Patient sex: M
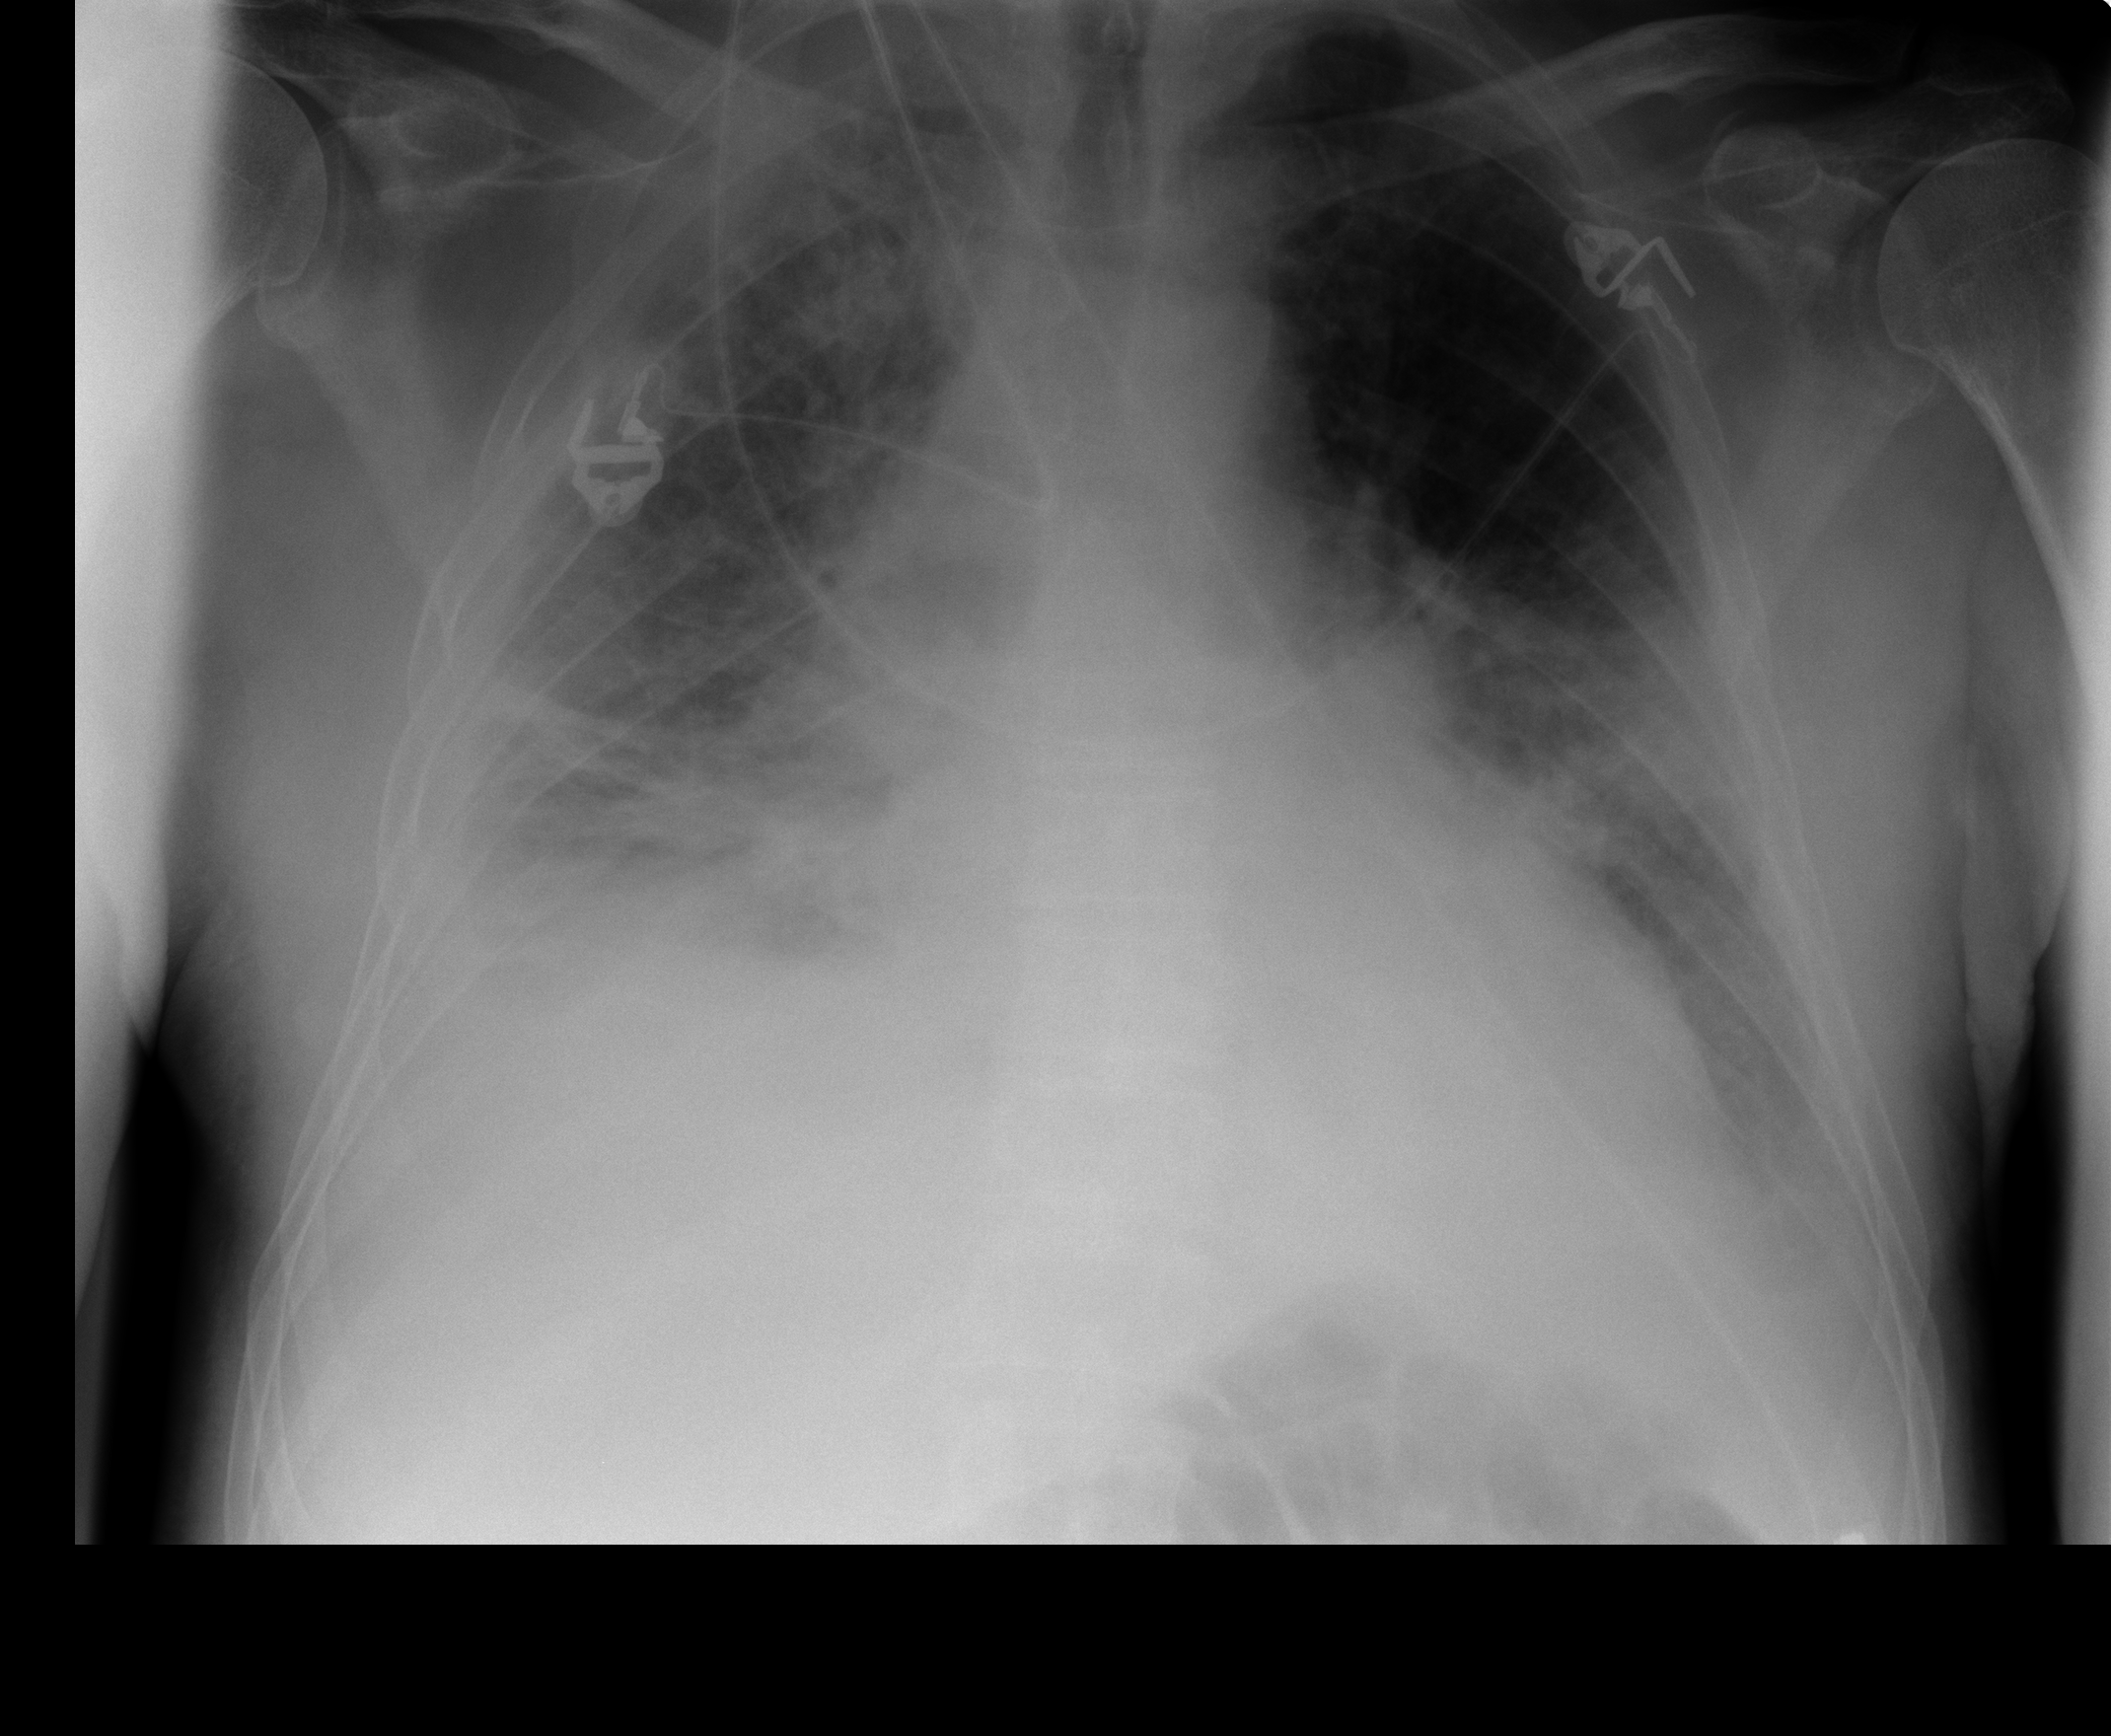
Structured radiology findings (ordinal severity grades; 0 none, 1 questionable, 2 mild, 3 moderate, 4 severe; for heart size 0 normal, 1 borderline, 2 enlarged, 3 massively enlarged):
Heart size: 1
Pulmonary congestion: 2
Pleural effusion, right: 3
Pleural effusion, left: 2
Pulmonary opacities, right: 3
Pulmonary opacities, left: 3
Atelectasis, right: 3
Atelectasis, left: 2